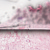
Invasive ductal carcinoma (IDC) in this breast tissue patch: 0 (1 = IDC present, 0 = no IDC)